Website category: sports
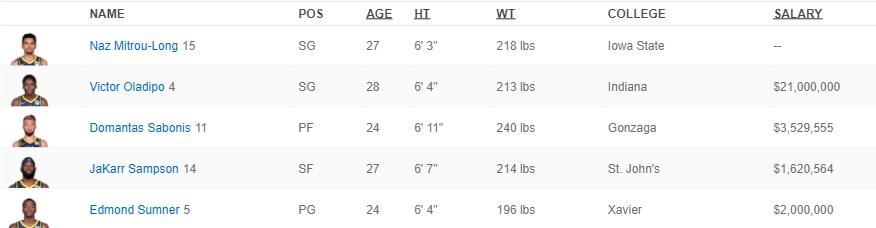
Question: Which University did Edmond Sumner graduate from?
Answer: Xavier

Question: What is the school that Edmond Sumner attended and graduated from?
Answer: Xavier

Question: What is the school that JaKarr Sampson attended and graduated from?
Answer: St. John's

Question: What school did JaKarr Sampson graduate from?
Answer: St. John's

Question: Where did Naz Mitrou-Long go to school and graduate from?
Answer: Iowa State

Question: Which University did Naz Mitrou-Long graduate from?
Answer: Iowa State

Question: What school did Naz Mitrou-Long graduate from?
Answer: Iowa State

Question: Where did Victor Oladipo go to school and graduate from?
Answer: Indiana

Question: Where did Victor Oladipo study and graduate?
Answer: Indiana

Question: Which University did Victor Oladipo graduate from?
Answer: Indiana

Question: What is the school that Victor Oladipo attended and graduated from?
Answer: Indiana

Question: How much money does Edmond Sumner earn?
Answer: $2,000,000

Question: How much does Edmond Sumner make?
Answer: $2,000,000

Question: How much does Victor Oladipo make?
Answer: $21,000,000

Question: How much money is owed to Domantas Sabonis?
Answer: $3,529,555

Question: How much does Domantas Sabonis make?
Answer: $3,529,555

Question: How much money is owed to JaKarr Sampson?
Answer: $1,620,564

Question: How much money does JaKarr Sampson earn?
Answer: $1,620,564

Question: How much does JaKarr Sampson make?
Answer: $1,620,564

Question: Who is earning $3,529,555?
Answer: Domantas Sabonis

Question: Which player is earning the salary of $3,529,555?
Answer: Domantas Sabonis

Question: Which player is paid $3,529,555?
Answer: Domantas Sabonis

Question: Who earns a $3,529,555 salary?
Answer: Domantas Sabonis

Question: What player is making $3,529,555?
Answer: Domantas Sabonis

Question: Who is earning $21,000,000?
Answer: Victor Oladipo

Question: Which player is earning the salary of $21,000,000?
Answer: Victor Oladipo

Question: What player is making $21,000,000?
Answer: Victor Oladipo

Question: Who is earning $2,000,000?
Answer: Edmond Sumner

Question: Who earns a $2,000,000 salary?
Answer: Edmond Sumner

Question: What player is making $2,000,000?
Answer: Edmond Sumner

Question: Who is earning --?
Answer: Naz Mitrou-Long

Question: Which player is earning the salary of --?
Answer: Naz Mitrou-Long

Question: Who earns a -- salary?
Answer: Naz Mitrou-Long

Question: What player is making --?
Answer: Naz Mitrou-Long

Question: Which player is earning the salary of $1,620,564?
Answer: JaKarr Sampson

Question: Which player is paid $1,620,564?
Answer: JaKarr Sampson

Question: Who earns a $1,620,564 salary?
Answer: JaKarr Sampson

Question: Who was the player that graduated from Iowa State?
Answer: Naz Mitrou-Long

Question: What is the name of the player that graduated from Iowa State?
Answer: Naz Mitrou-Long

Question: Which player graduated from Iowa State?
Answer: Naz Mitrou-Long

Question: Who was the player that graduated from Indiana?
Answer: Victor Oladipo

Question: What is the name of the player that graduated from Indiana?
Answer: Victor Oladipo

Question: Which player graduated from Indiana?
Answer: Victor Oladipo

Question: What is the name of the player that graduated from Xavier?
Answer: Edmond Sumner

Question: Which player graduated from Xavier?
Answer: Edmond Sumner

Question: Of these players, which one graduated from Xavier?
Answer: Edmond Sumner

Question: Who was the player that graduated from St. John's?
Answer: JaKarr Sampson

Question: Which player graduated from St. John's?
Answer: JaKarr Sampson

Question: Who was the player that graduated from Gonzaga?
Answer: Domantas Sabonis

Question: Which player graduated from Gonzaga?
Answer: Domantas Sabonis